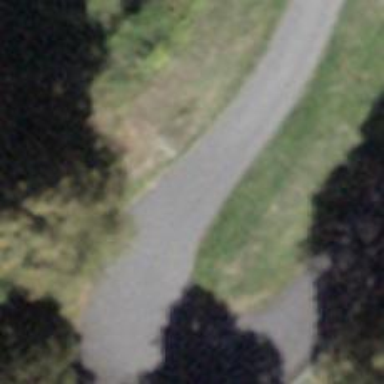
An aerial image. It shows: Unclassified road with smooth asphalt surface. The road has high-quality grade 1 tracktype.